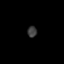
Tissue: skin
Cell type: Epithelial cells
Senescence score: 0.2161
Nuclear area (px): 102
Mean DAPI intensity: 59.725